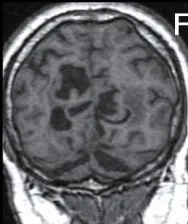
MRI at age 61 demonstrating severe atrophy of the cerebral hemispheres, cerebellum, and brainstem. 3-D SPGR coronal MRI.
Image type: radiology (mri)